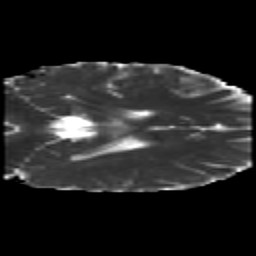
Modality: MD
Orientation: coronal
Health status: healthy
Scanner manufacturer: siemens
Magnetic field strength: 3 T
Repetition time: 10 s
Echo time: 0.092 s